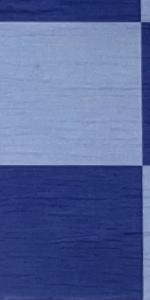
Label: Empty